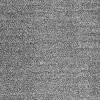
Atmospheric dust classification: dusty